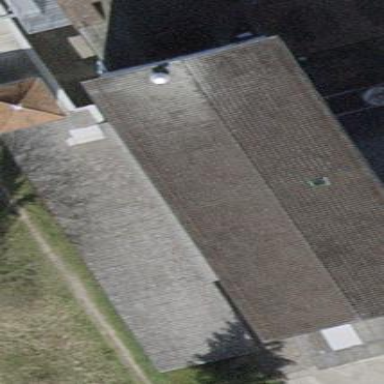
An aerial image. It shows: Building with gabled roof.